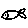
Label: fish